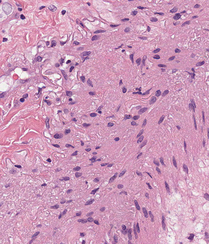
Tumor epithelial tissue: no
Tumor-associated stroma tissue: yes
Normal tissue: no